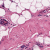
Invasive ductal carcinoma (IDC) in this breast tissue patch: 0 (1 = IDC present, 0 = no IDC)